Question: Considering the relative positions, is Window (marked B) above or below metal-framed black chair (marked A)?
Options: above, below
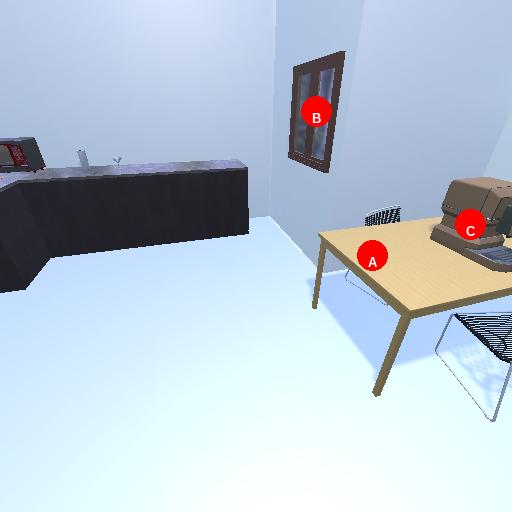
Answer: above